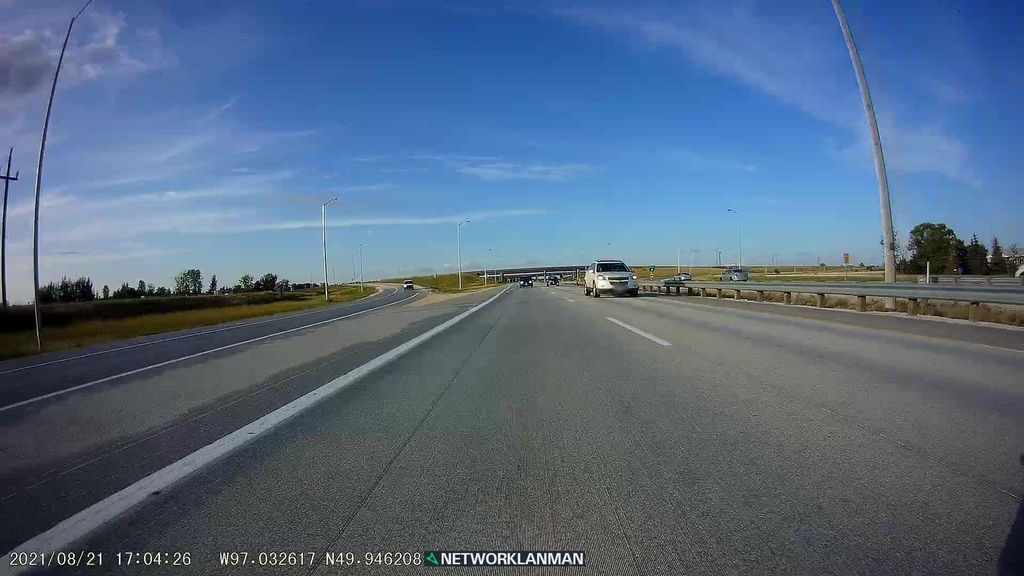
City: winnipeg